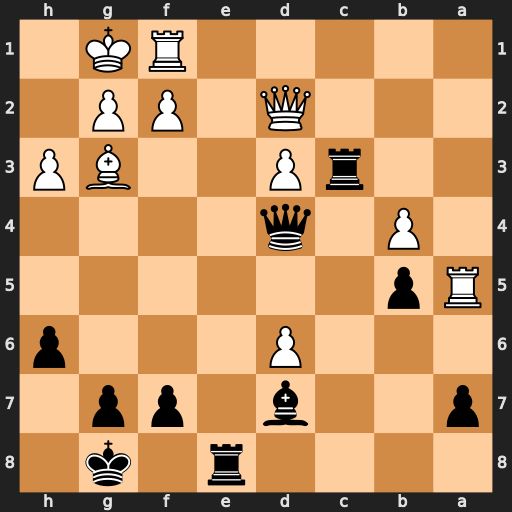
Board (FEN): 4r1k1/p2b1pp1/3P3p/Rp6/1P1q4/2rP2BP/3Q1PP1/5RK1
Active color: b
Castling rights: -
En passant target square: -
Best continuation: Rxd3 Qxd3 Qxd3